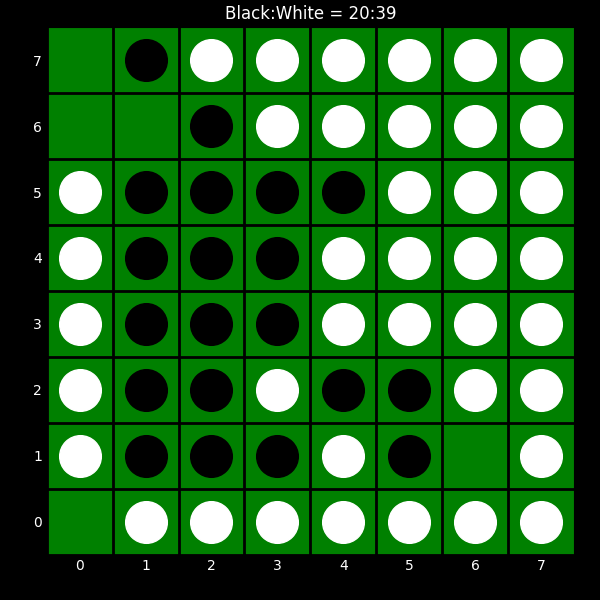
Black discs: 20
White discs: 39